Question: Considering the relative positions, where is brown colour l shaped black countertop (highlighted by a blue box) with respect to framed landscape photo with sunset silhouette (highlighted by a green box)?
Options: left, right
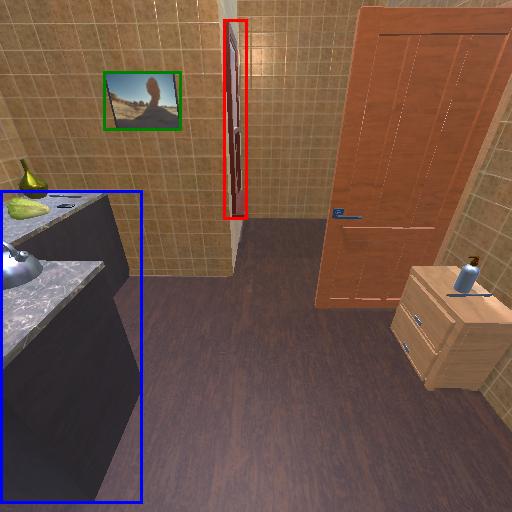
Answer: left